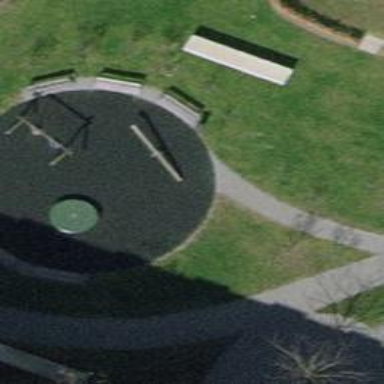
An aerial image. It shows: Playground featuring seesaw.